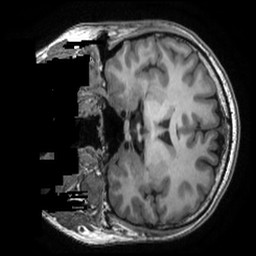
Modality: T1w
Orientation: coronal
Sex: male
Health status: healthy
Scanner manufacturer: ge